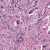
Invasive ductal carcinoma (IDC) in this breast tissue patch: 1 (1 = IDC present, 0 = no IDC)